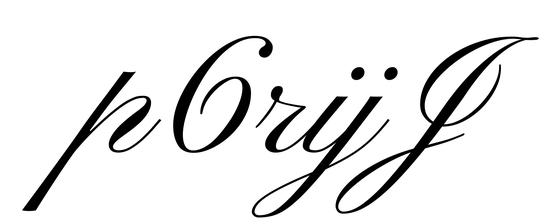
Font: PinyonScript-Regular